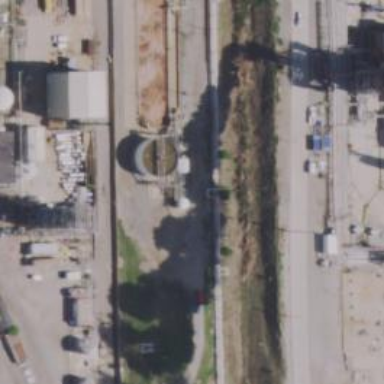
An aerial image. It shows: Storage tank with man-made structure.